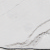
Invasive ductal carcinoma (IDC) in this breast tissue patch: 0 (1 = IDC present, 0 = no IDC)